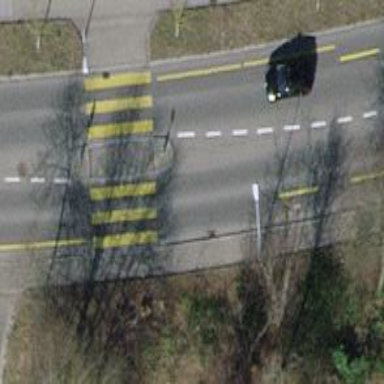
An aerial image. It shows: Asphalt footway with marked crossing.